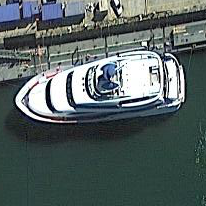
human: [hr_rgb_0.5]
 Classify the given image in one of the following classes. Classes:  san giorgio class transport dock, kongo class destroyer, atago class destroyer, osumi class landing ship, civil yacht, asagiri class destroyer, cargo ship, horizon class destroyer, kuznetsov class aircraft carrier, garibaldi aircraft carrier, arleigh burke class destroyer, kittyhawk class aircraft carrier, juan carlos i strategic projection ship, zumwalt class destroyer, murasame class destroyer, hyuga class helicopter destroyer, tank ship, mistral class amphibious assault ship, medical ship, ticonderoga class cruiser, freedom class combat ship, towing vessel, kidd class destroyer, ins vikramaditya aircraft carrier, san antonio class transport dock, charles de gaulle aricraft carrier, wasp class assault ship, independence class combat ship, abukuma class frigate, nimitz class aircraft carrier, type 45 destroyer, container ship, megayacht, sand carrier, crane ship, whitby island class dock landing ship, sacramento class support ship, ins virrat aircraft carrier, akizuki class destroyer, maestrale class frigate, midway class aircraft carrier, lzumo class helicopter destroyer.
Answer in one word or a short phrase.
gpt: Civil yacht